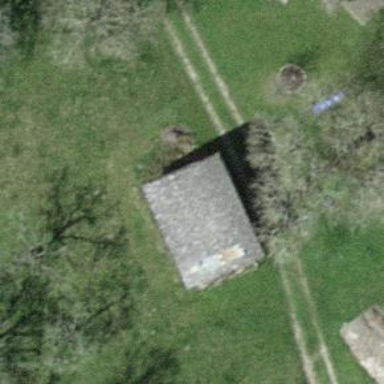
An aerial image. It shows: Shed building.